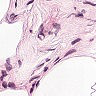
Metastatic tissue present: no